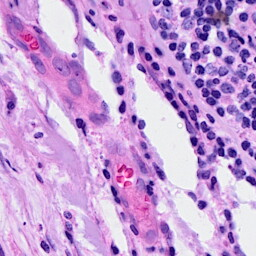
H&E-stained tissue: Breast